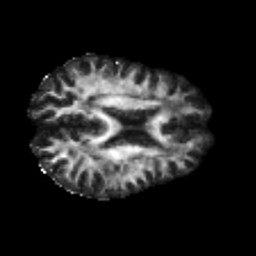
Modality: FA
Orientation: axial
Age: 50
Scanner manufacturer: philips
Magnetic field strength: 3 T
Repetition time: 8.6 s
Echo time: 0.127 s